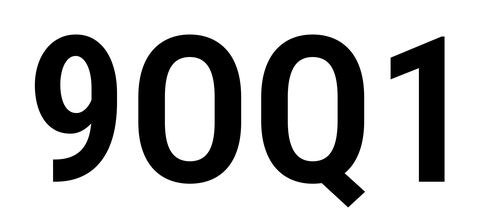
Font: Roboto_Condensed_SemiBold